Field crop: maize
Growth stage: 1
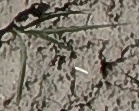
Species: sorghum